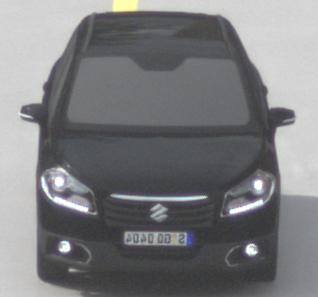
Make: Suzuki
Model: SX4 S-Cross 1.6
Detailed model: SX4 (II) S-Cross
Model produced from: 2013/10
Model produced until: 2015/08
Doors: 5
Color: black
Road condition: dry road
Daytime: morning or afternoon
Contrast: low contrast